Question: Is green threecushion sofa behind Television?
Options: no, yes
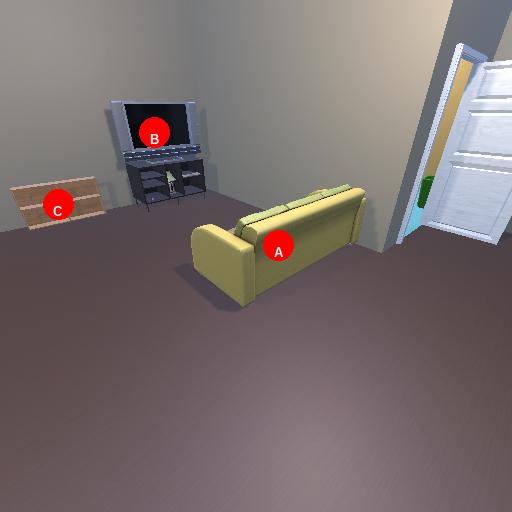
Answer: no